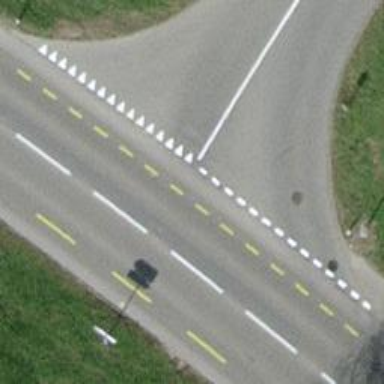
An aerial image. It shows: Primary highway with asphalt surface. It has designated lane for cyclists in both directions.